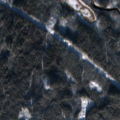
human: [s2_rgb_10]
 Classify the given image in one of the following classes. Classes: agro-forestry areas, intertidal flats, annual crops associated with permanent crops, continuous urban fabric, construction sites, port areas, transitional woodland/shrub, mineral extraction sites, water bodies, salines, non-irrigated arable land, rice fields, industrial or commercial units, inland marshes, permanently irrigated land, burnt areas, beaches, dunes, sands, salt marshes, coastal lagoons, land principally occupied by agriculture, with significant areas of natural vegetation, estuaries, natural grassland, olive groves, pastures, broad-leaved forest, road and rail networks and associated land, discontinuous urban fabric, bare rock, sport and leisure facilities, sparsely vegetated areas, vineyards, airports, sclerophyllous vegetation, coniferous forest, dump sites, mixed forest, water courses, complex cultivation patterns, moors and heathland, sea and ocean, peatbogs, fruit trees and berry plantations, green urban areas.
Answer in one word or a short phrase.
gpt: coniferous forest, mixed forest, water bodies